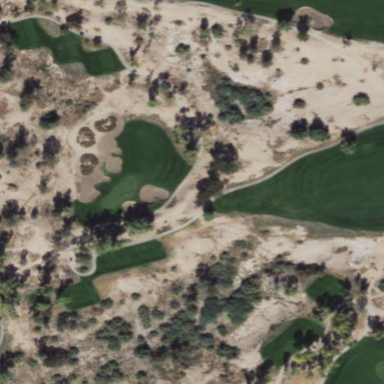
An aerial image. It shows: Rough area on grassy golf course.